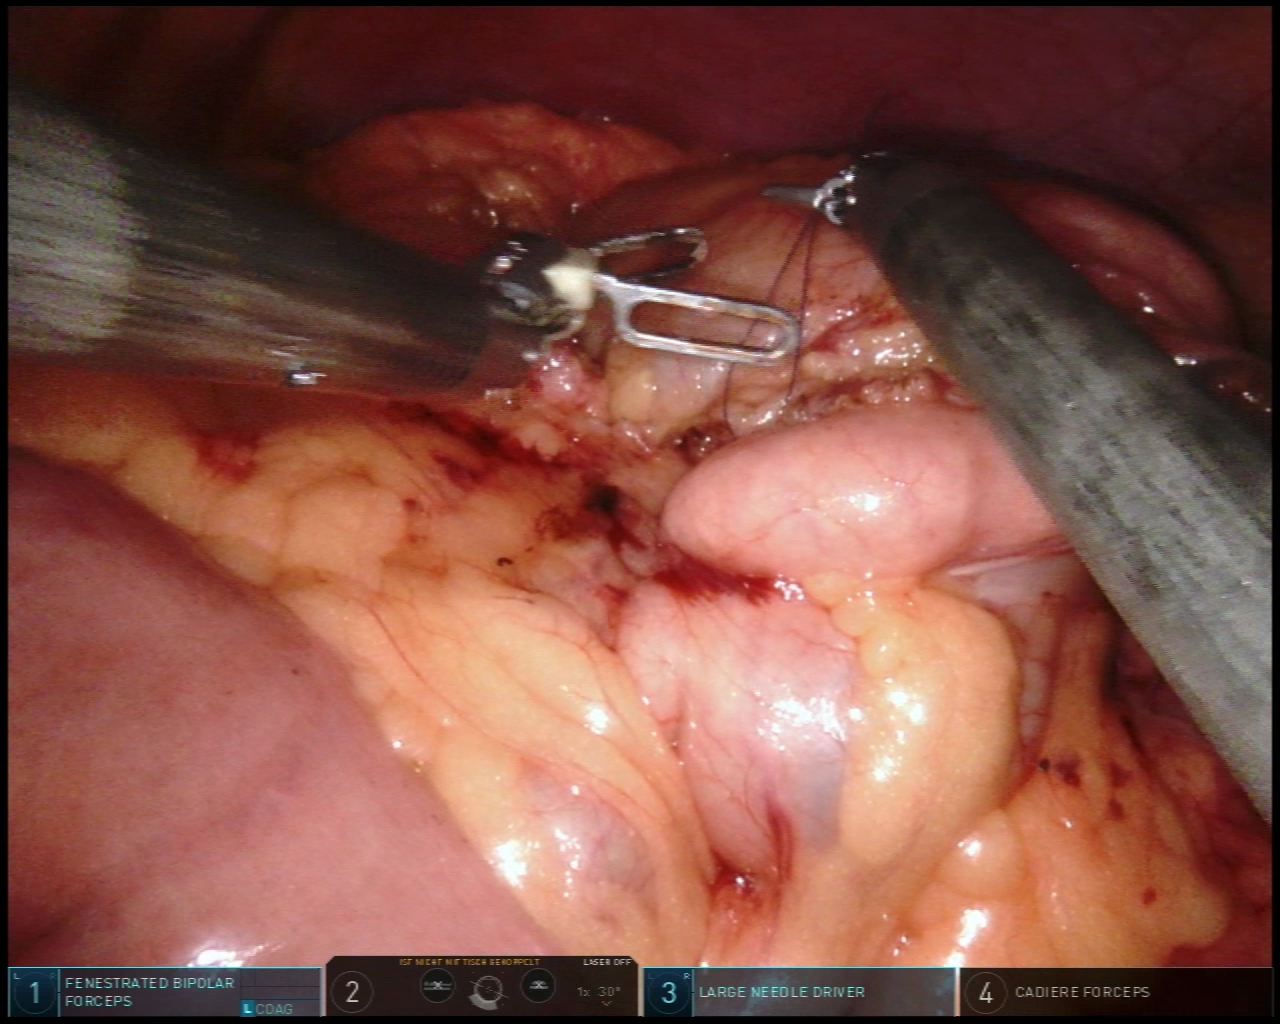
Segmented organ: abdominal_wall
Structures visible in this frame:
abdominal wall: yes
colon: yes
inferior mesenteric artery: no
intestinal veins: no
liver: no
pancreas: no
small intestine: yes
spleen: no
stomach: no
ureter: no
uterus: no
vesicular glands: no